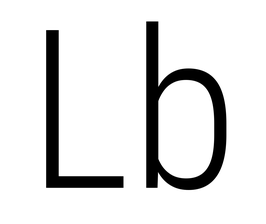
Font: Roboto_Condensed_Light